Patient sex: M
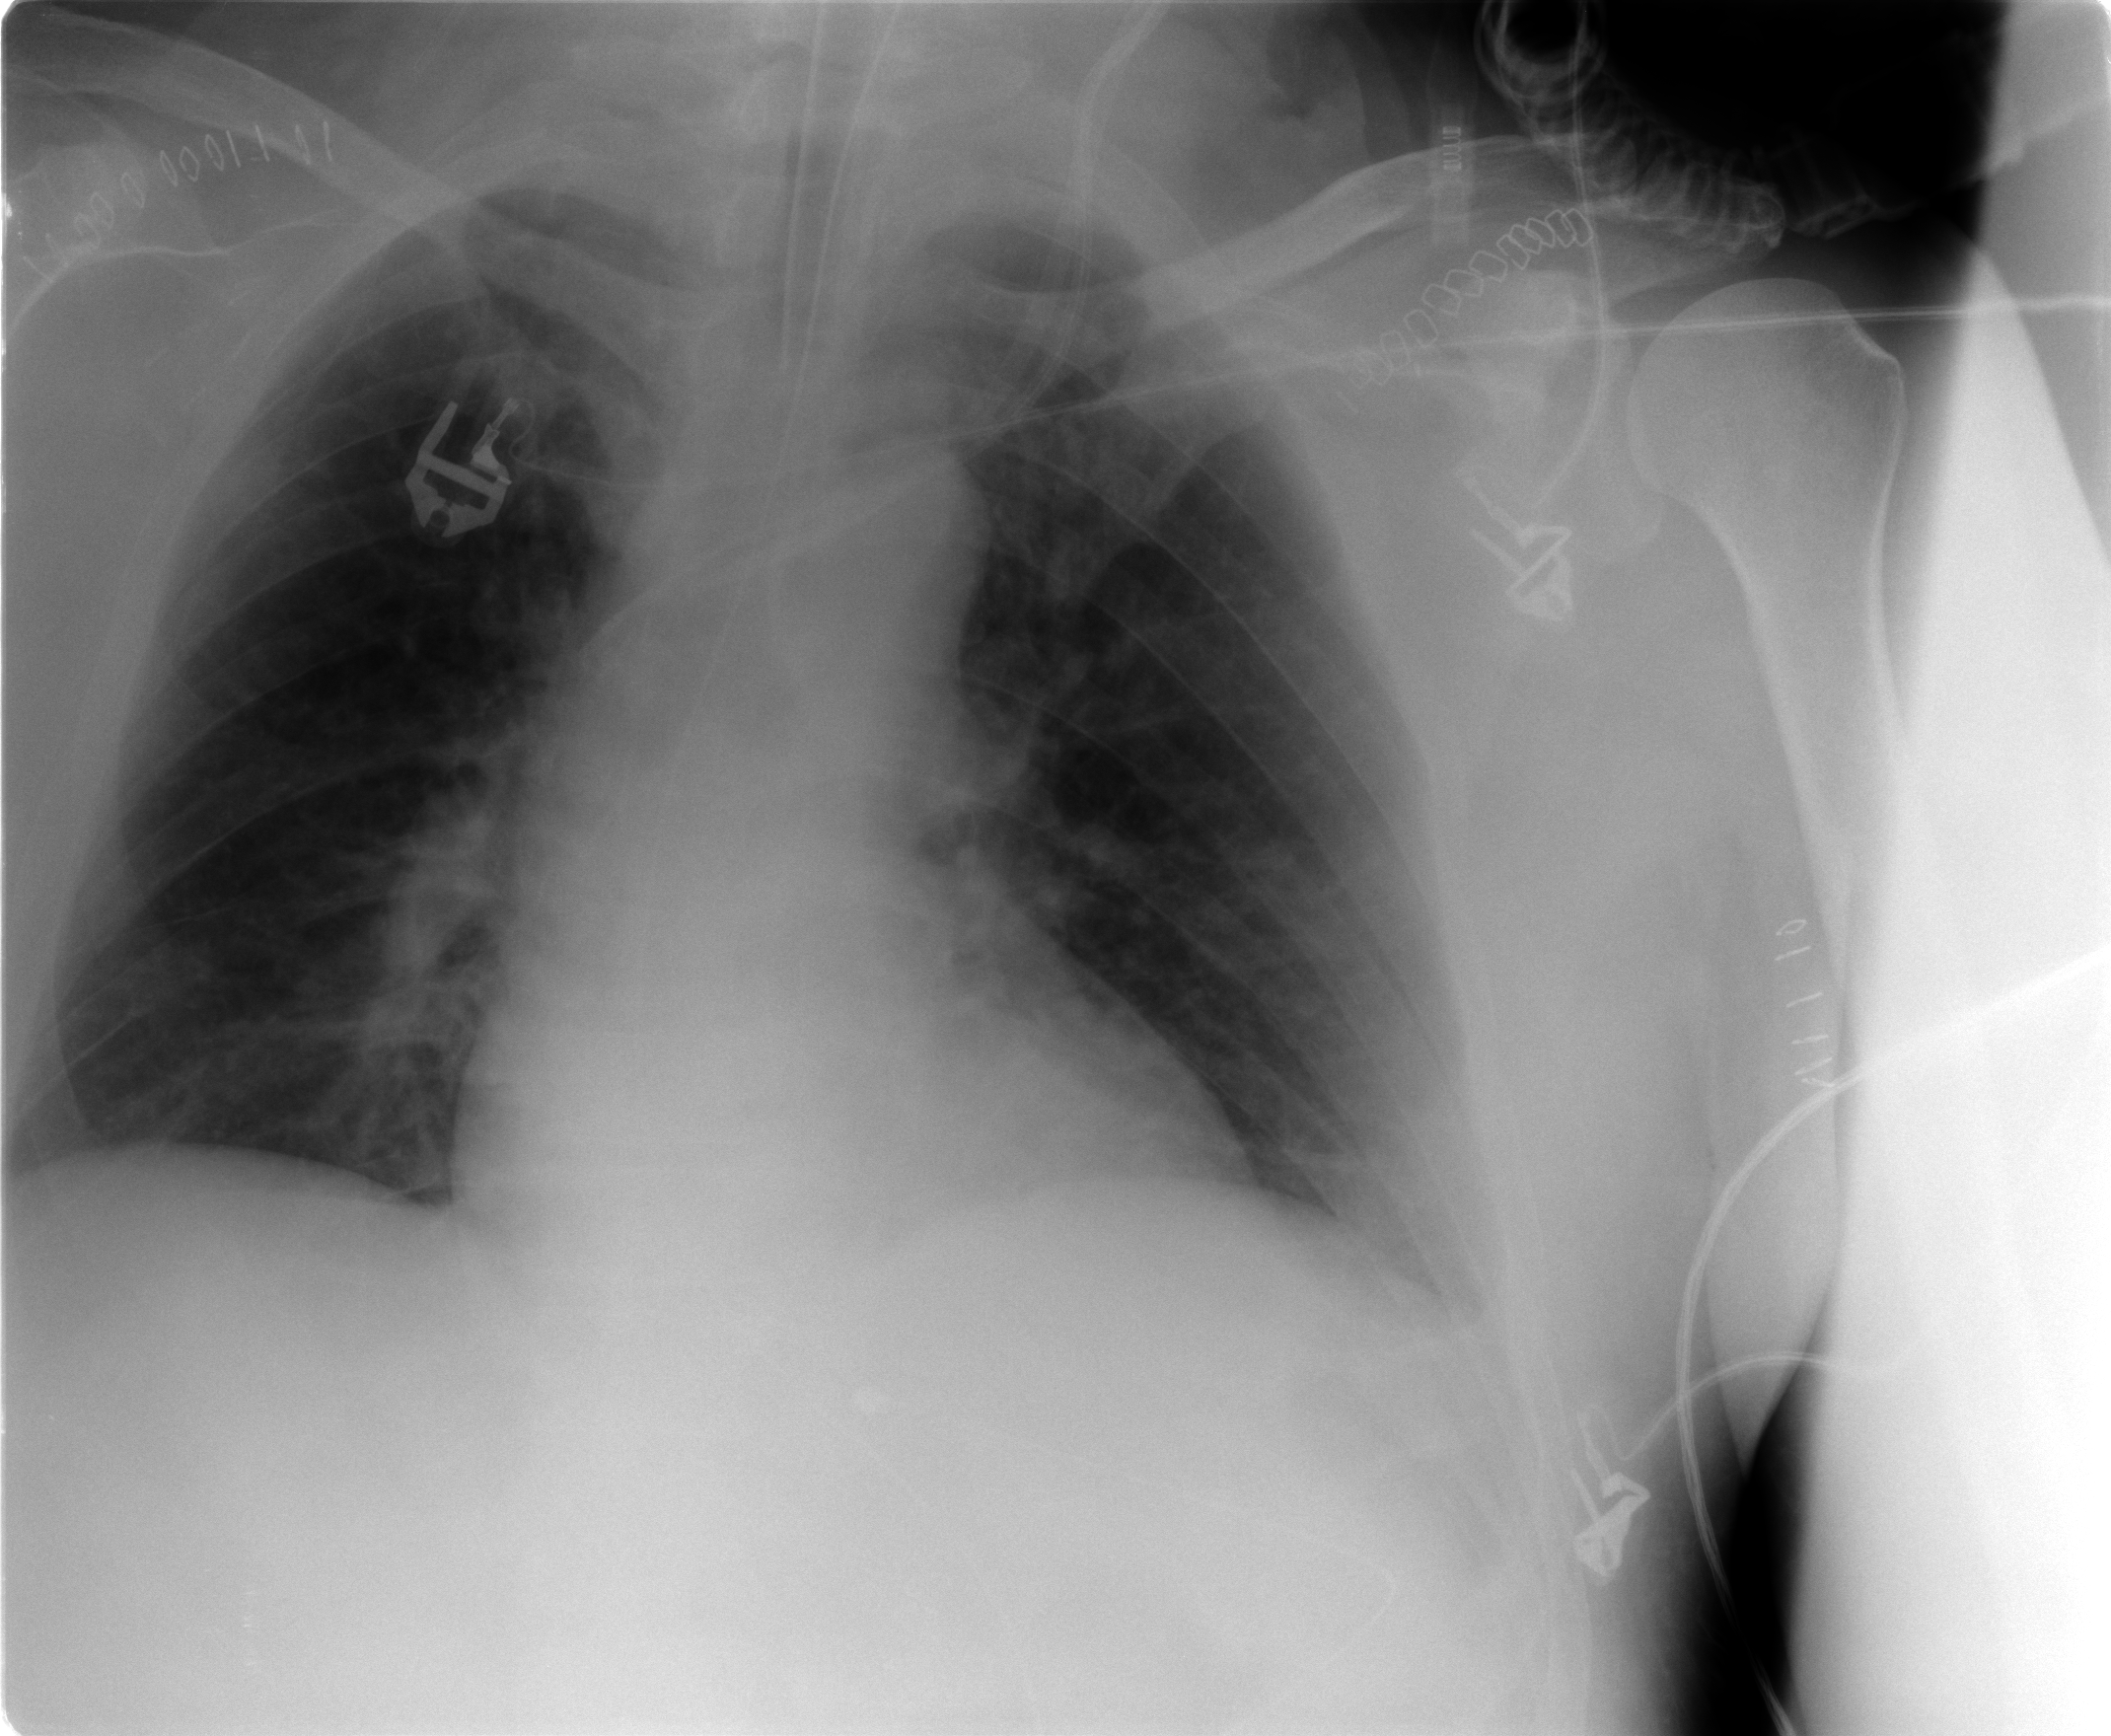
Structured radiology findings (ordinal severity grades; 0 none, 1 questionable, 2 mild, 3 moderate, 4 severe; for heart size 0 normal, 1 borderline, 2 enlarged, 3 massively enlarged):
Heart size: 0
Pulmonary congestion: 0
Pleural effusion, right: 0
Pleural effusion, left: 0
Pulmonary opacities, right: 0
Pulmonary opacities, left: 0
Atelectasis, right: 2
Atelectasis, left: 2